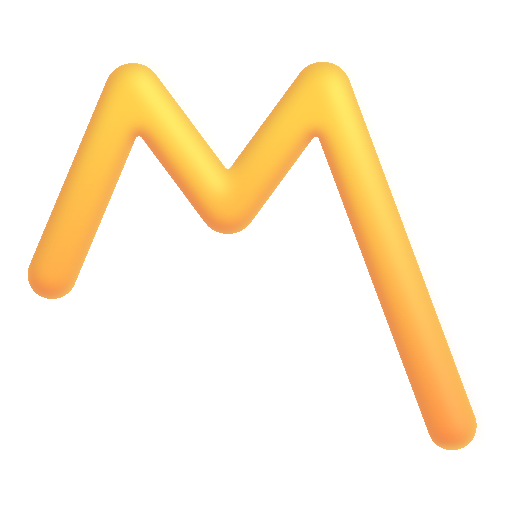
part alternation mark color